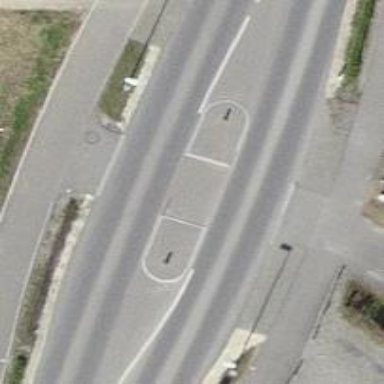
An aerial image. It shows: Unmarked crossing with pedestrian island.